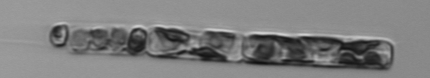
Label: Guinardia_delicatula_TAG_internal_parasite